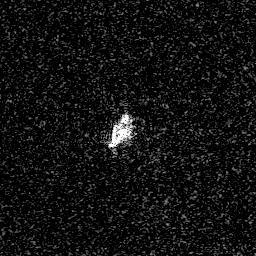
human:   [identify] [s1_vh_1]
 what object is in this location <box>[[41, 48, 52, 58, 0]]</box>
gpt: <ref>1 medium ship at the center</ref>